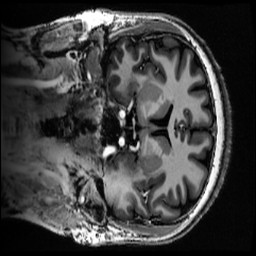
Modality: MP2RAGE
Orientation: coronal
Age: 30
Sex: male
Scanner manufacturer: siemens
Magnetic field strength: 6.98 T
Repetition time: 6 s
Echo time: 0.00283 s